Question: I want to sum up all values that go for a certain country.
I tried:
'''
=SUMIF(B2:B7;D2=$A$2:$A$7)
'''
However, I get '0' back as seen in the picture below.

Any recommendations what I am doing wrong?
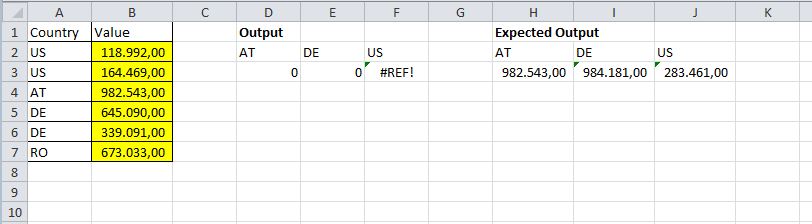
Answer: You need to specify the 'test' range and the 'sum' range as separate parameters: try
'''
=SUMIF($A2:$A7; D2; $B2:$B7)
'''